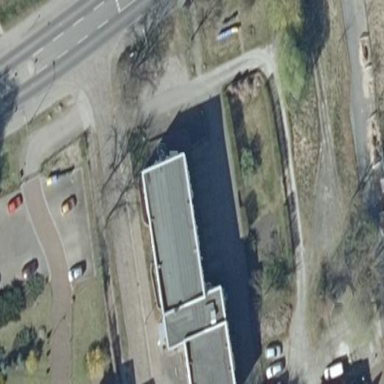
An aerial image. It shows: Public building.